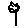
Label: flower